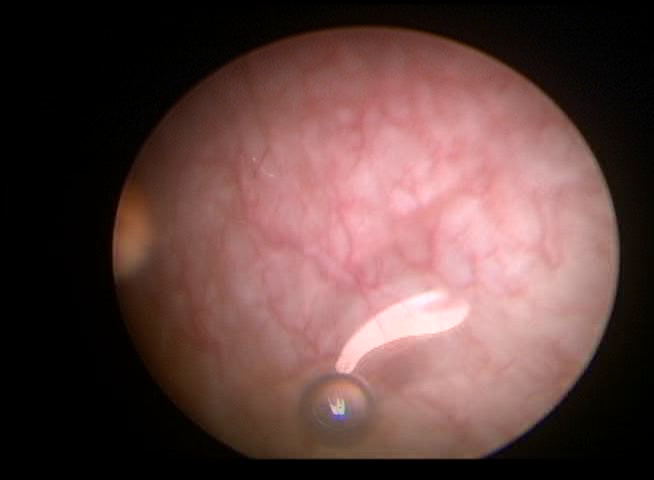
Modality: WLC
Class: Normal mucosa
Bladder cancer association: No